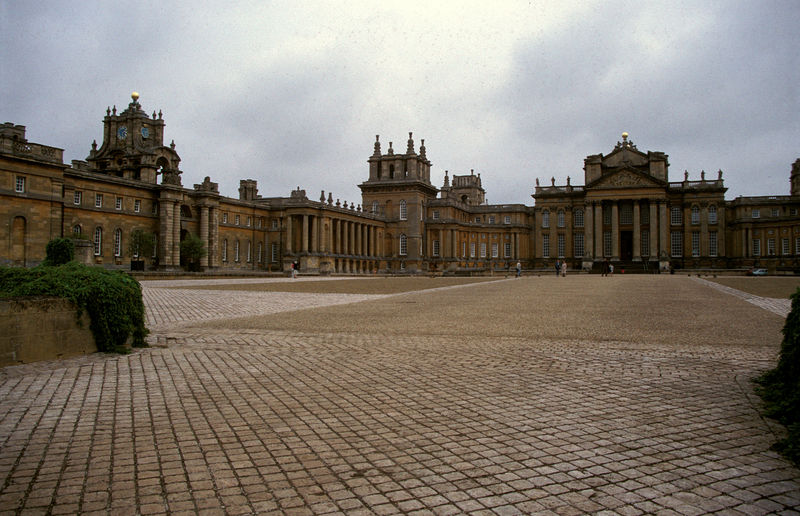
Titel: Nordfassade, Hauptblock und Küchenflügel
Künstler: John Vanbrugh
Standort: Woodstock, Oxfordshire
Institution: Blenheim Palace
Schlagwörter: blau, himmel, schatten, weiß, wolken, gelb, grün, menschen, braun, fenster, frankreich, grau, licht, säule, säulen, tür, anlage, blick, gebäude, schloss, weg, architektur, barock, steine, kirche, gold, pflanzen, england, turm, relief, fassade, italien, perspektive, pflaster, zwei, giebel, mauer, ziegel, hecke, hof, platz, kuppel, treppe, uhr, stufen, tor, zinnen, foto, fotografie, photographie, eingang, fugen, arkade, innenhof, türme, palast, pflastersteine, kugel, kugeln, arkaden, rom, photo, portal, statuen, sandstein, farbfoto, mauern, residenz, schiefer, portikus, auffahrt, einfahrt, tempel, heiligtum, wien, weitläufig, turmuhr, säulengang, bauwerk, versailles, zweigeschossig, hofseite, schlossanlage, vorhalle, zweistöckig, palst, touristen, uhren, säulengänge, bath, pfaster, gemäuderuhren, pakast, goldkugel, splatz, turmhuhr, hochbeet, bodendecker, lemberg